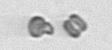
Label: Thalassiosira_sp_aff_mala